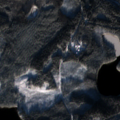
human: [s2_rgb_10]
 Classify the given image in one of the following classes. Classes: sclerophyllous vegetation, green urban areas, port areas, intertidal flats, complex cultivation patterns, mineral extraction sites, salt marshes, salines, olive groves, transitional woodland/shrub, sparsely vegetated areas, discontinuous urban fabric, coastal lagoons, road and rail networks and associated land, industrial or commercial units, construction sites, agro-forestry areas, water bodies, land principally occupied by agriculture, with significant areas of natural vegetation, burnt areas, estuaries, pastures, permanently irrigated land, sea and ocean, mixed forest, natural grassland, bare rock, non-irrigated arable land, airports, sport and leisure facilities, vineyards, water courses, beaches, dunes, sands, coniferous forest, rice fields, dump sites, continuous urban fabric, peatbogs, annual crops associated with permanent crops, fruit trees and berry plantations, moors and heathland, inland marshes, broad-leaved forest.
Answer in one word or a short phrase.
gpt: coniferous forest, mixed forest, water bodies